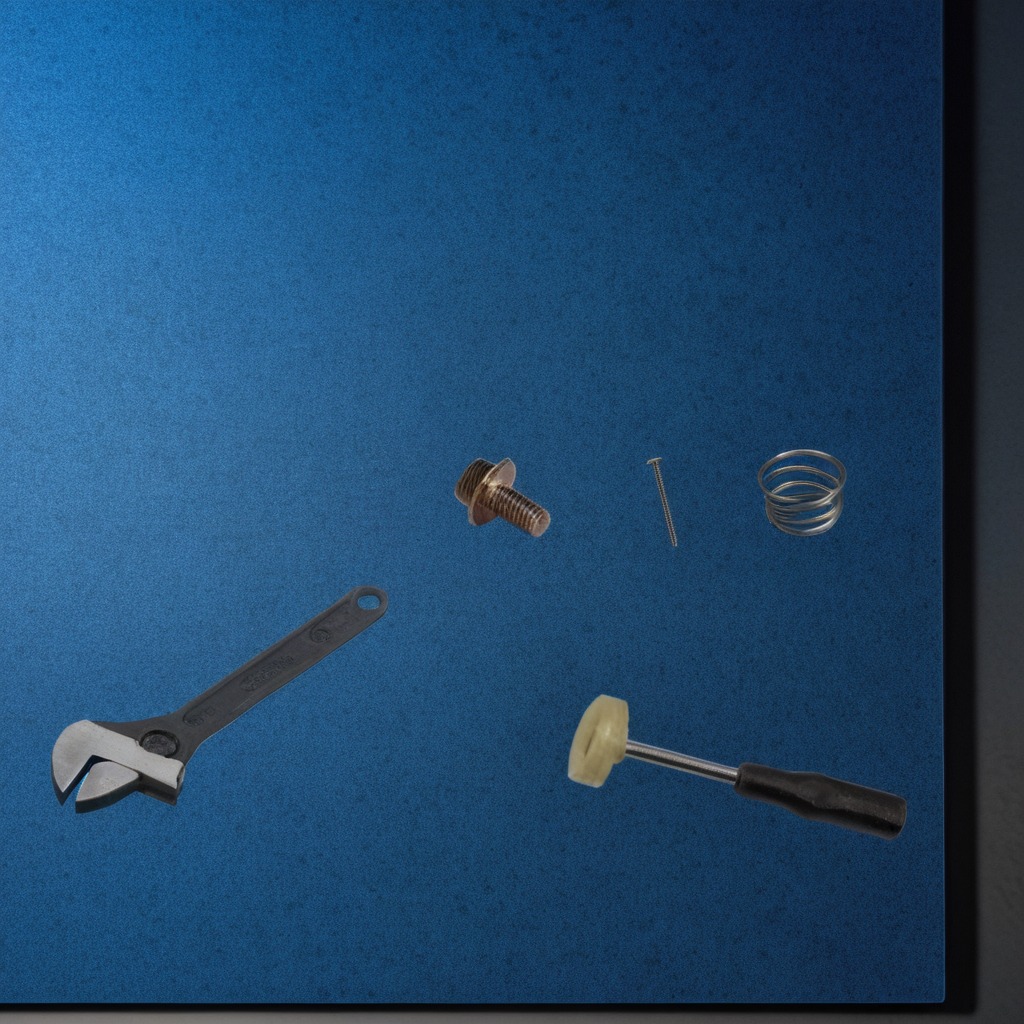
A hammer, an iron nail, a metal machine screw, a coiled metal spring, and a wrench are lying on the granite tabletop.